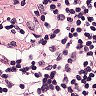
Metastatic tissue present: no